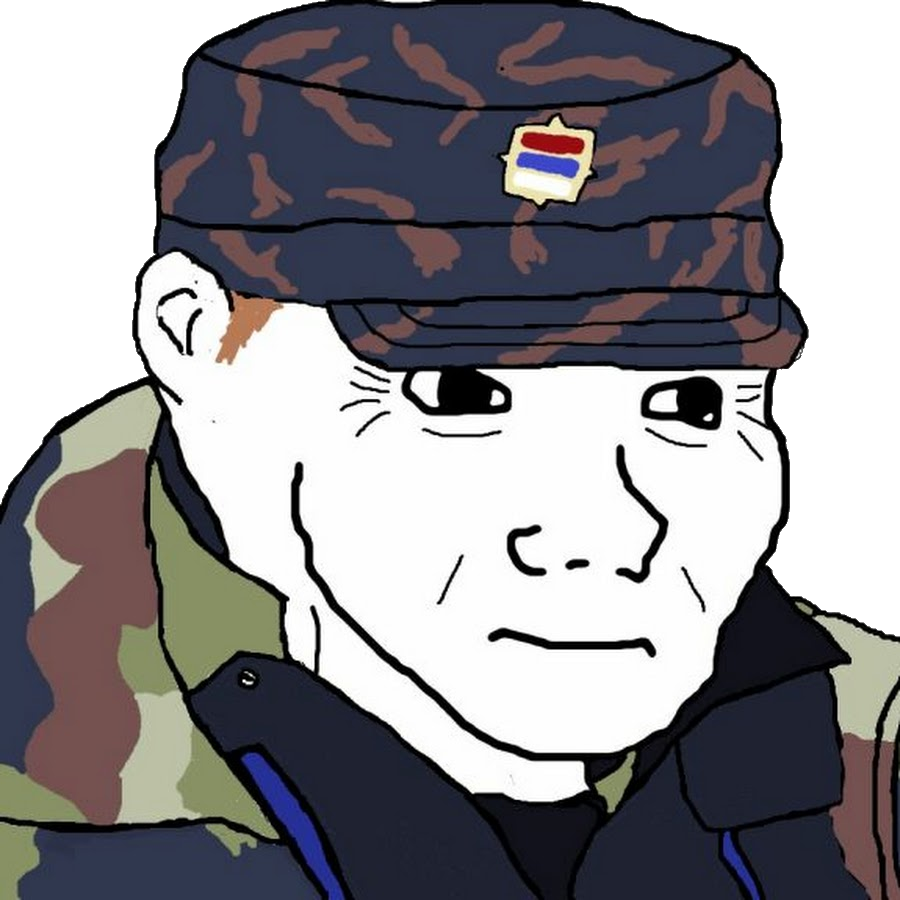
Label: 5_Doomer